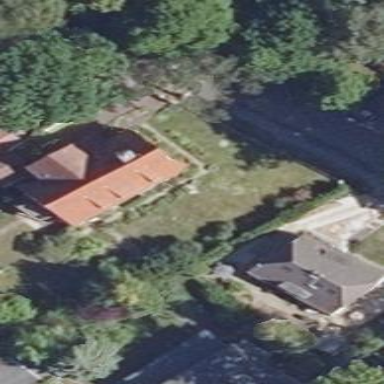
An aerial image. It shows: Detached building with gabled roof.